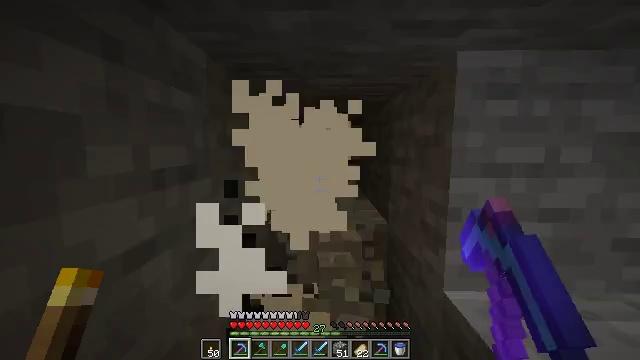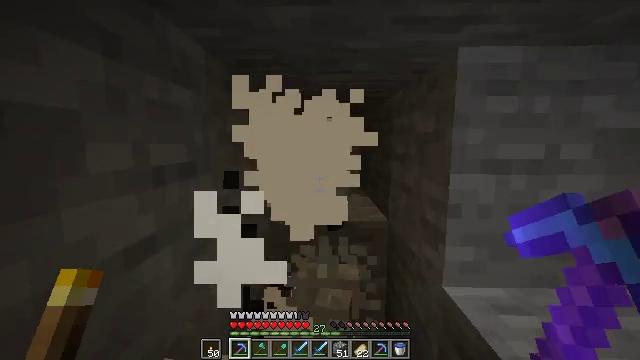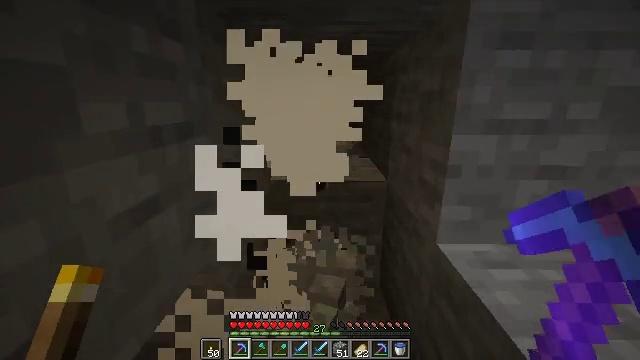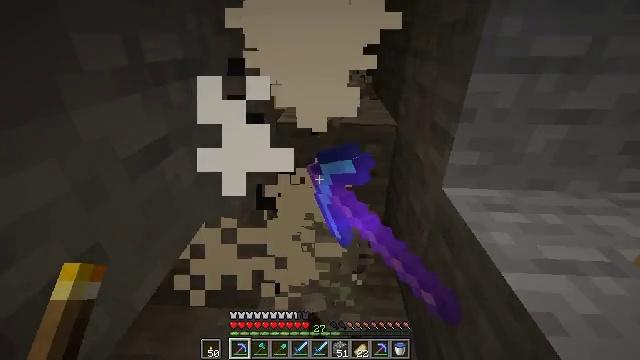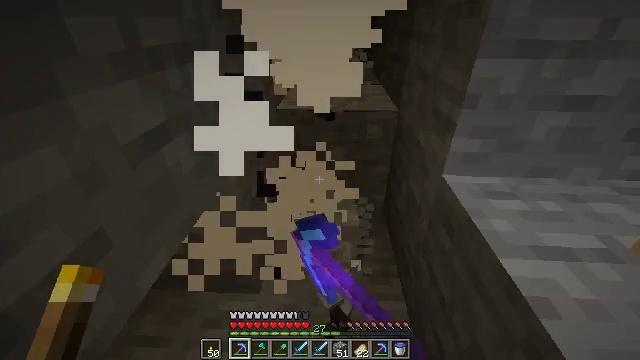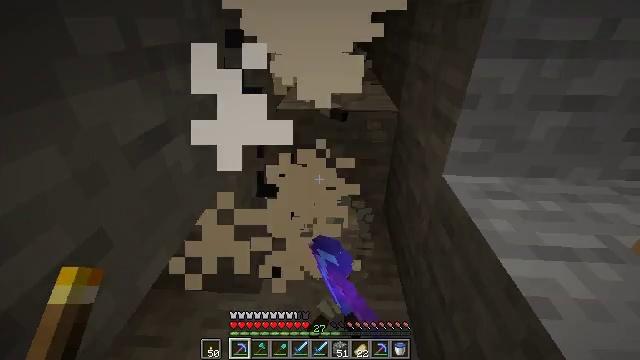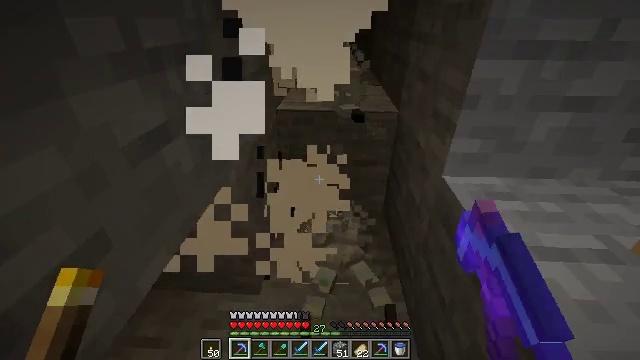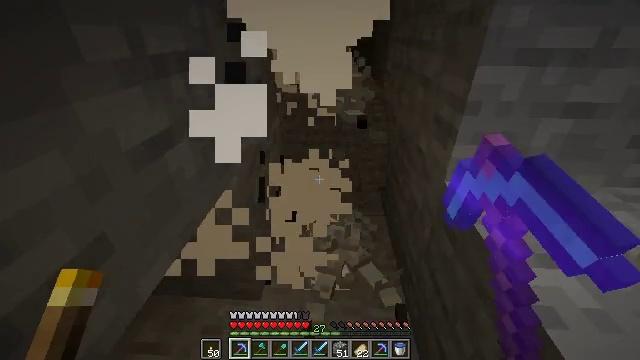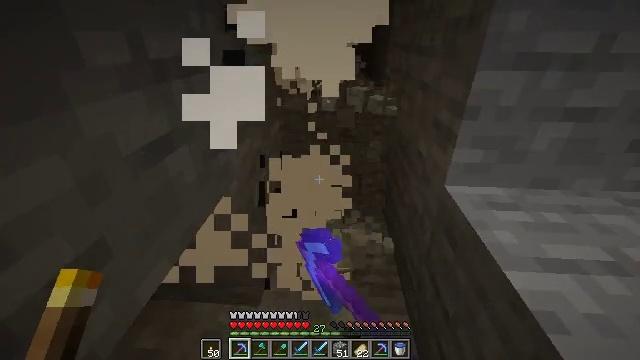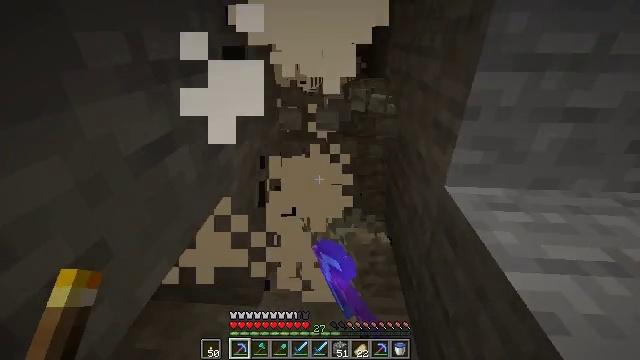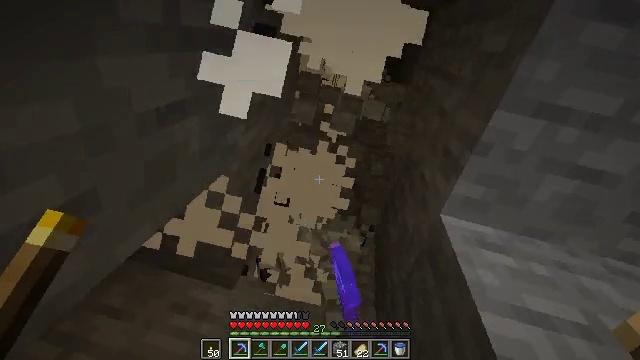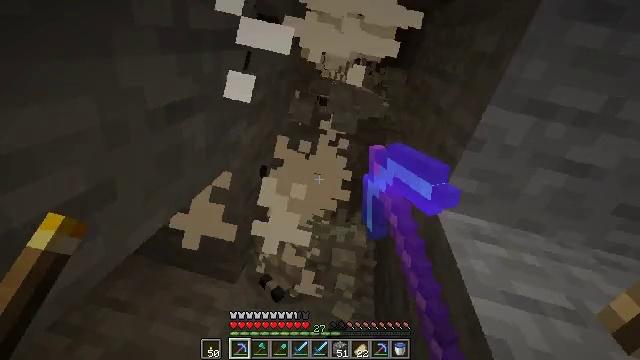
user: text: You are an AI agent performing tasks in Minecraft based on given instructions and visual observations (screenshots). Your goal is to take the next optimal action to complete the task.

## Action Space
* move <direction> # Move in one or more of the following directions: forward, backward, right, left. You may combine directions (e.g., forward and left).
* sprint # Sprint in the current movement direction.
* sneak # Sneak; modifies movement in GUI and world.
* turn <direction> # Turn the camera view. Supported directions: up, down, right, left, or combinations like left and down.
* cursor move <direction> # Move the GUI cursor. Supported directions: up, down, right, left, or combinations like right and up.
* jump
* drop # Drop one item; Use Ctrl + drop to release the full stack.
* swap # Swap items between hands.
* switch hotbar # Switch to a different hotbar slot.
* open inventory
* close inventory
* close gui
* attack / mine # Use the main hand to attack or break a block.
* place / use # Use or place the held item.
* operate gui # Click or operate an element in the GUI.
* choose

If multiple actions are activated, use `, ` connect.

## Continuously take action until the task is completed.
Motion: motion action
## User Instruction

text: Mine infested stone block.
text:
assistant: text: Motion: attack / mine
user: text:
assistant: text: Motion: turn down, attack / mine
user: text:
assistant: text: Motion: turn left and down, attack / mine
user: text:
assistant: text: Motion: turn down, attack / mine
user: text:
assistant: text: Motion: attack / mine
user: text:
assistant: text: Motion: attack / mine
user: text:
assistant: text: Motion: turn up, attack / mine
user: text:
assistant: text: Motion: attack / mine
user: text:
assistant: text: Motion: attack / mine
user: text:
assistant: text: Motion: attack / mine
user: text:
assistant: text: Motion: no_op
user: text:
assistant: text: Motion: no_op